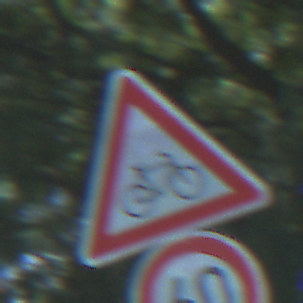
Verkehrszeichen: RadverkehrLinks
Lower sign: Geschwindigkeit60
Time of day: Midday
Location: Outdoor (Nature)
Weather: Clear
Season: Summer
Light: Natural